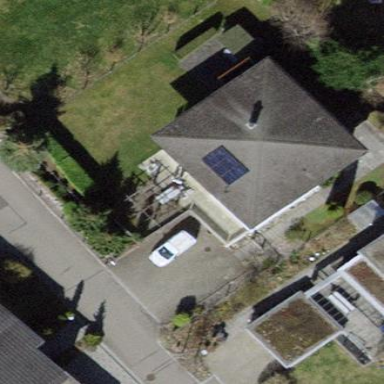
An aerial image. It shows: Detached building with pyramidal roof shape.